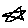
Label: star